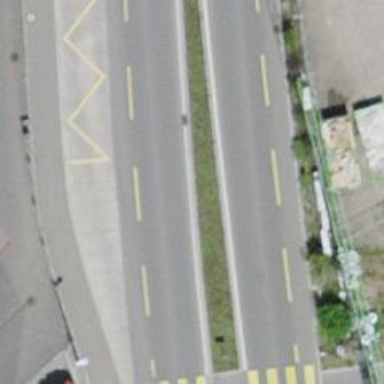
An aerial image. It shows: Bus stop equipped with public transport stop position.